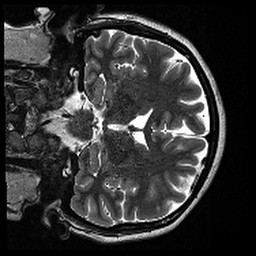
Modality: T2w
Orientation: coronal
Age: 32
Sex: female
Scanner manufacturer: siemens
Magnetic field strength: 3 T
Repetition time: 13.15 s
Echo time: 0.082 s